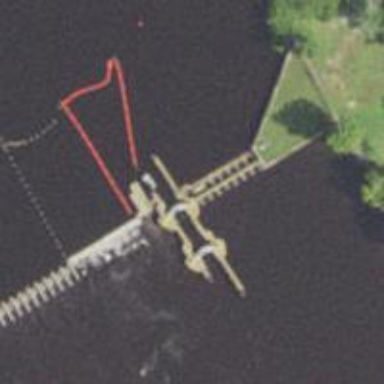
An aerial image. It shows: Lock gate on waterway.